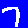
Digit: 7